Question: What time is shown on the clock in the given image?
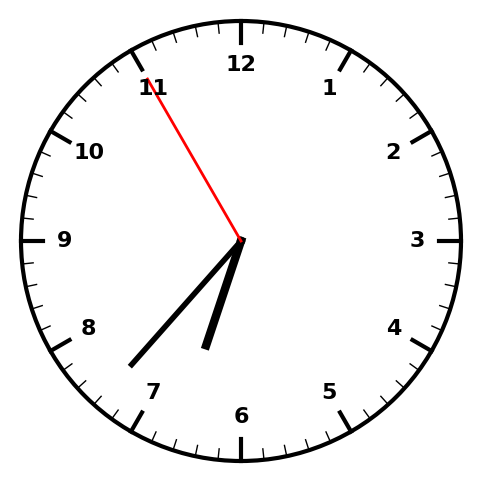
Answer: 06:36:55